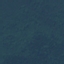
Land use / land cover class: Forest